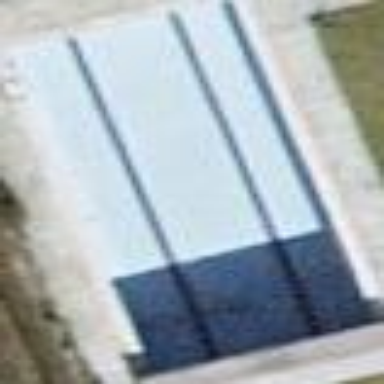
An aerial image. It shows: Swimming pool located in leisure land.